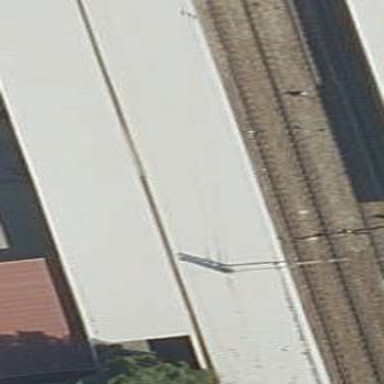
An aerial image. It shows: Train station building.